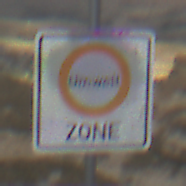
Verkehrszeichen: BeginnUmweltzone
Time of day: Midday
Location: Outdoor (Nature)
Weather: PartlyCloudy
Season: NotSpecified
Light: Natural